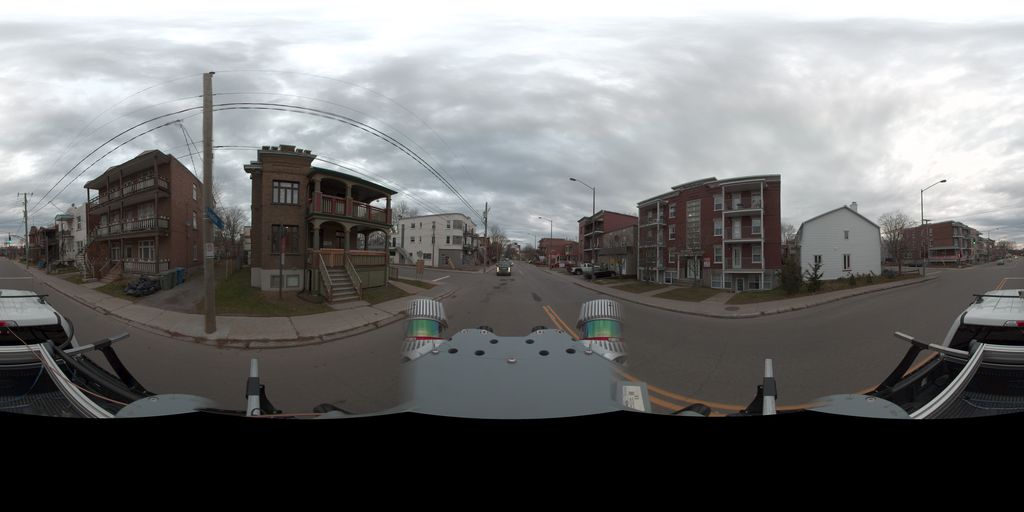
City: quebec_city